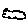
Label: cloud